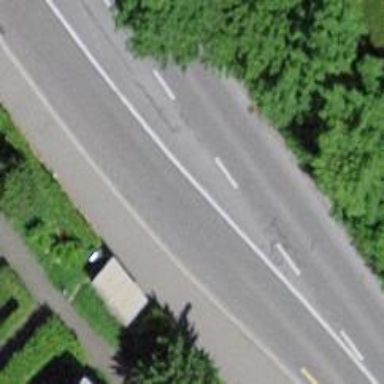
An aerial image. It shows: Primary road with asphalt surface.